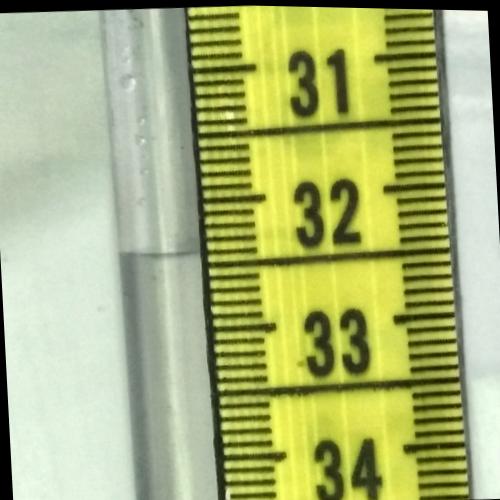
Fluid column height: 32.4 cm